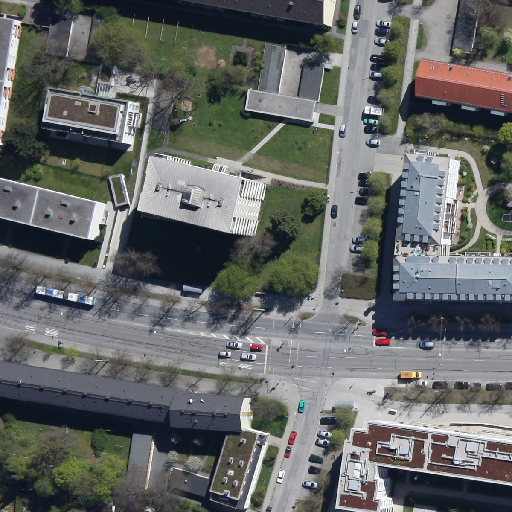
Referring expression: light-duty vehicle in the parking area